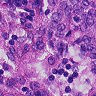
Metastatic tissue present: yes